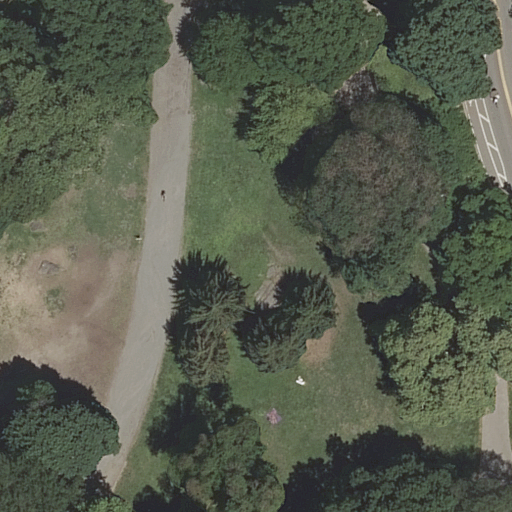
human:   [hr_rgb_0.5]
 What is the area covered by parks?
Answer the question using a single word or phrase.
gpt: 10627m2

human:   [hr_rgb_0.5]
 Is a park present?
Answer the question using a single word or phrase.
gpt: yes

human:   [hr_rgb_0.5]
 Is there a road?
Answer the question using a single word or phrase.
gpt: yes

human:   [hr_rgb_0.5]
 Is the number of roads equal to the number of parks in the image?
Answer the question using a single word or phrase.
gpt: no

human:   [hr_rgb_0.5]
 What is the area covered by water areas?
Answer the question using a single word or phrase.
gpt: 0m2

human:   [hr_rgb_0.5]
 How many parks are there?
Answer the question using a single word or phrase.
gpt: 1

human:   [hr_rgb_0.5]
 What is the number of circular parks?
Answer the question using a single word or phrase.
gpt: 0

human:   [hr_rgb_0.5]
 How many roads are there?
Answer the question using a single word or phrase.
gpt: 5

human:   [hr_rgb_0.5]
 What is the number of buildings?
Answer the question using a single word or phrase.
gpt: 0

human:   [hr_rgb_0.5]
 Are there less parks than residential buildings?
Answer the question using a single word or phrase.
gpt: no

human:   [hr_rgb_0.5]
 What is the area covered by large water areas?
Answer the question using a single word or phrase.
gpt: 0m2

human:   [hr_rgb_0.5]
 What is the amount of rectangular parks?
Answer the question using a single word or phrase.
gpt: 1

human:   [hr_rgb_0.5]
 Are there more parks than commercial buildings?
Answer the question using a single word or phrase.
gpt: yes

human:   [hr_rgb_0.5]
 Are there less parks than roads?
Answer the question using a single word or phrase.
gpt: yes

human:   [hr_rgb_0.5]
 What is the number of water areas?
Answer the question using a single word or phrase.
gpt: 0

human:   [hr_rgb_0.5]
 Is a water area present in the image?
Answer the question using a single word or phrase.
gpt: no

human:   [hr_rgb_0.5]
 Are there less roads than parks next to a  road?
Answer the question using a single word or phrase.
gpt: no

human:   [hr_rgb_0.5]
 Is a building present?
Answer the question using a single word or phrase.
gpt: no

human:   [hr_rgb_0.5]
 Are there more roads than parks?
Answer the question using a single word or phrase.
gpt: yes

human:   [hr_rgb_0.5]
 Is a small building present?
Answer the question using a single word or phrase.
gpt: no

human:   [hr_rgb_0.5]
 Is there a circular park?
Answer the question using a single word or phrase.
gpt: no

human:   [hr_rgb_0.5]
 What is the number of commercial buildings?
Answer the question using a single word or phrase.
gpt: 0

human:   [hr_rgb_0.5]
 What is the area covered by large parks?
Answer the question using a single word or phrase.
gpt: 10627m2

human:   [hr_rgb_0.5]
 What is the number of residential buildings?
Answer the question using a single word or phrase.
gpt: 0

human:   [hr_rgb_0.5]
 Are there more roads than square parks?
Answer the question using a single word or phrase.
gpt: yes

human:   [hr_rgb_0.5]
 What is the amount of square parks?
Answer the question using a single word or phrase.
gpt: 0

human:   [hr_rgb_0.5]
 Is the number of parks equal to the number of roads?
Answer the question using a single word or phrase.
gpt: no

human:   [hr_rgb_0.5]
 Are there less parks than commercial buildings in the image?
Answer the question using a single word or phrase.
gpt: no

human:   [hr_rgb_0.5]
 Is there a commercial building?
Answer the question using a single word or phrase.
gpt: no

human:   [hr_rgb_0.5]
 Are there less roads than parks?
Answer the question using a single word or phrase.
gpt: no

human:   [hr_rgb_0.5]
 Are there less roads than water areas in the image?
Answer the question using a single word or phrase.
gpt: no

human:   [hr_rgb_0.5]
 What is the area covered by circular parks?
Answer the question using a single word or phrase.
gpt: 0m2

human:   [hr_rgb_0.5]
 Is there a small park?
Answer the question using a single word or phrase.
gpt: no

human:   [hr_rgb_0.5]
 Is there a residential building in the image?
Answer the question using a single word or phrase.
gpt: no

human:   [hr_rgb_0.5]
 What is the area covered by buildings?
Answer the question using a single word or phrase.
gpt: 0m2

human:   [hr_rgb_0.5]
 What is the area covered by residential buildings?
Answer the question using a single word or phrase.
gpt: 0m2

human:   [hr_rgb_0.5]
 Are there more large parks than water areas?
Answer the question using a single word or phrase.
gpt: yes

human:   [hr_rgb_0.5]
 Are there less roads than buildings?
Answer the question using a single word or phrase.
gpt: no

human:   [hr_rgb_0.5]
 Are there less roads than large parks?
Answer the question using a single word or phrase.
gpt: no

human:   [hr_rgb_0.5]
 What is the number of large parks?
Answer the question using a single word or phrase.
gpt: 1

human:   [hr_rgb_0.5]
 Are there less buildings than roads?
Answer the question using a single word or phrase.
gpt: yes

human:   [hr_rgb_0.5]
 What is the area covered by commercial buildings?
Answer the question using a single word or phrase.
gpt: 0m2

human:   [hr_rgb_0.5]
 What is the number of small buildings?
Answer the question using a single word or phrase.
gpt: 0

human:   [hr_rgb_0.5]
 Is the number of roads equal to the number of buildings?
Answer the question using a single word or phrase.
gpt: no

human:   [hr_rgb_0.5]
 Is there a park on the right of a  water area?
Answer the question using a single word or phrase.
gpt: no

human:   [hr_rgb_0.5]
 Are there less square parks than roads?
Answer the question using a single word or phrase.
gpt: yes

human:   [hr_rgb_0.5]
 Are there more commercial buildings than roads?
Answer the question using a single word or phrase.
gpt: no

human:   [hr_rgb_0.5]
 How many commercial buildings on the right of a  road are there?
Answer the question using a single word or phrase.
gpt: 0

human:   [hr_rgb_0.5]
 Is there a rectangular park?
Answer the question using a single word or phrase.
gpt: yes

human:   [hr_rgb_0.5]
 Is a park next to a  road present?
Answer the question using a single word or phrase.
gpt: yes

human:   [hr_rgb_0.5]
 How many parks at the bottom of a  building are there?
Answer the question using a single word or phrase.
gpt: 0

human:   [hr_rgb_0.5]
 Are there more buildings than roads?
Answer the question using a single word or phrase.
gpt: no

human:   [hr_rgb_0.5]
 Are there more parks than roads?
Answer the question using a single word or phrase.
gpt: no

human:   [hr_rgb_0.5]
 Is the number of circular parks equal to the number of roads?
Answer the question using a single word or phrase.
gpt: no

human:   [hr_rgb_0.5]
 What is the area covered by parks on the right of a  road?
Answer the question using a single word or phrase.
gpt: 10627m2

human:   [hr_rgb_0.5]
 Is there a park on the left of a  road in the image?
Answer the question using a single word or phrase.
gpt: no

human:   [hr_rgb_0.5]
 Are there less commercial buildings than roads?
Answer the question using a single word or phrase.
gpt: yes

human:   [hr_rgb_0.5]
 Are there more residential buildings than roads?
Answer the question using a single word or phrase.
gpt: no

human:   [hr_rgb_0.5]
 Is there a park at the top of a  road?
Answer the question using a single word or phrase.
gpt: yes

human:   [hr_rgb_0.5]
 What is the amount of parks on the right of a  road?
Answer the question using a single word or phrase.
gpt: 1

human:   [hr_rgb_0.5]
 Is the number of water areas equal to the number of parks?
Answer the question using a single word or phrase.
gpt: no

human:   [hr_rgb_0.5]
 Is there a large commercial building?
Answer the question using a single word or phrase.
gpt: no

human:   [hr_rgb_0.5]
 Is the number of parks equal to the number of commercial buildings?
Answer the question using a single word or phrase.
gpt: no

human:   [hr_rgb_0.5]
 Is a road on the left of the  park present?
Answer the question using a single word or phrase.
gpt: yes